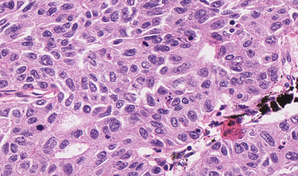
Tumor epithelial tissue: yes
Tumor-associated stroma tissue: no
Normal tissue: no